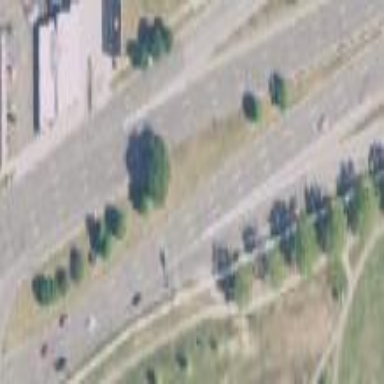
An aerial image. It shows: Grass area with traffic calming island.